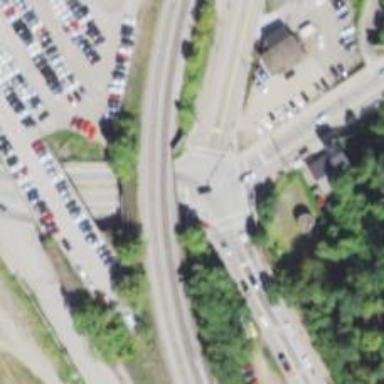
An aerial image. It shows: Primary highway with sidewalk on the left side.